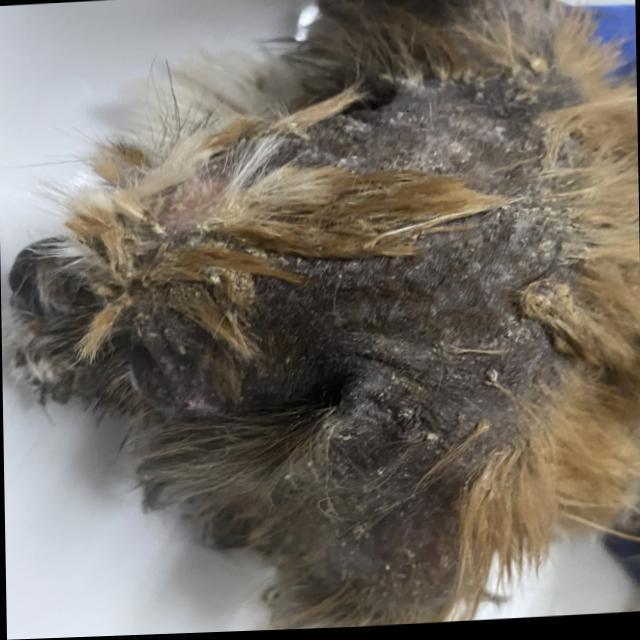
Canine demodicosis (Demodex mange) — caused by Demodex canis mites. Presents with alopecia, follicular papules, pustules, and comedones. Often localized on face and forelimbs.